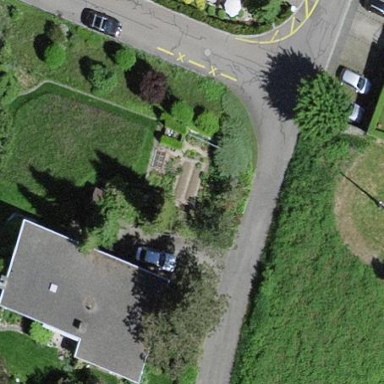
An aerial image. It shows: Flat-roofed house.